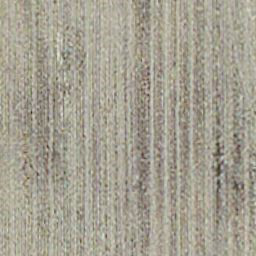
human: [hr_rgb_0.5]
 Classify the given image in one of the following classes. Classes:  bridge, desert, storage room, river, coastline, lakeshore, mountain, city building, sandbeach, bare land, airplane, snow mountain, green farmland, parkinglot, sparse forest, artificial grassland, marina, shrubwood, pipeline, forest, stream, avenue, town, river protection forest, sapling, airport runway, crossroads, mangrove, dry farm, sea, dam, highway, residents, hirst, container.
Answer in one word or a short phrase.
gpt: dry farm